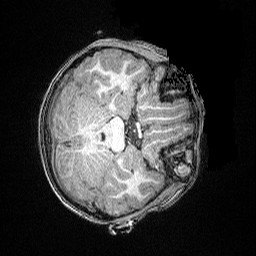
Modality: T1w
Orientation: axial
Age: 84
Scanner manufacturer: siemens
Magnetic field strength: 3 T
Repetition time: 2.5 s
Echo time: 0.00347 s